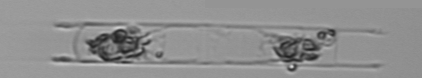
Label: Hemiaulus